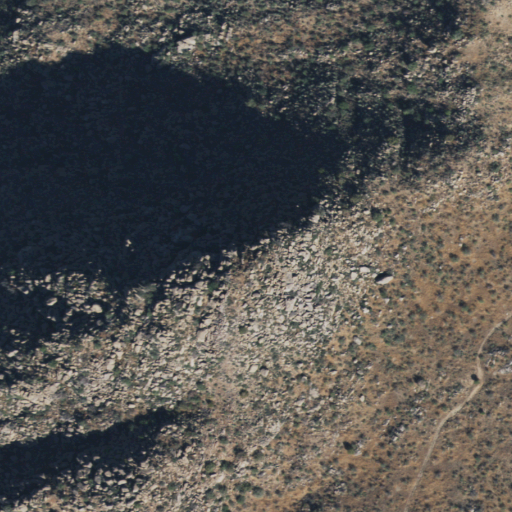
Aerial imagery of mountain in Arizona named Jerky Butte containing shrub and evergreen forest